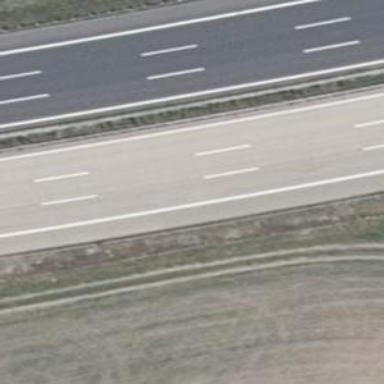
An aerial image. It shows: Concrete motorway.